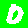
Digit: 0